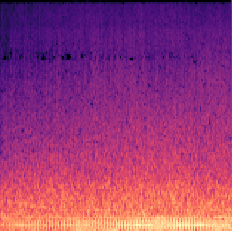
Sound class: Helicopter